四年级 · 算术
超市购进了 75 套下面的服装，一共用了多少钱?

68 元

32元
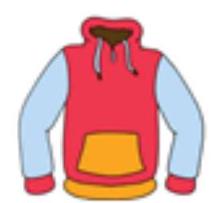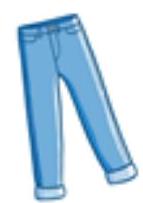
答案: 解7500 元

【分析】根据题意, 用上衣的价钱加上裤子的价钱,计算出一套衣服的单价, 根据“单价 $\times$ 数量 $=$ 总价”,即可求出一共用的钱数。

【详解】 $(68+32) \times 75$

$=100 \times 75$

$=7500$ （元）

答: 一共用了 7500 元钱。

【点睛】求一套衣服多少钱, 是解答此题的关键。